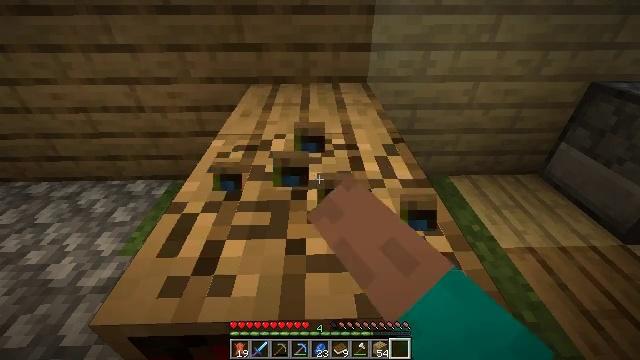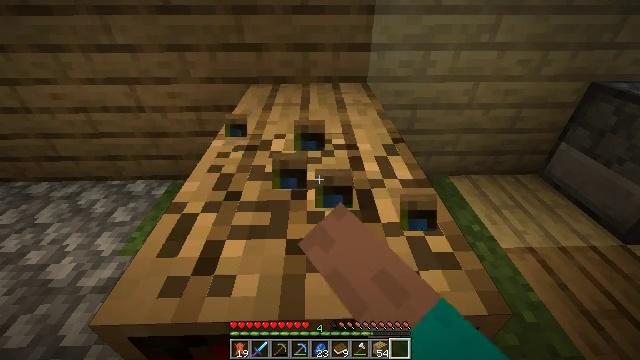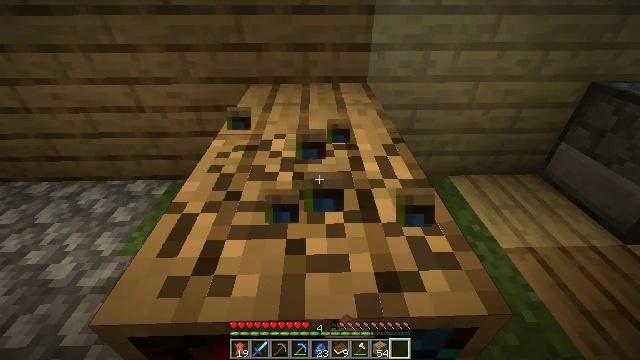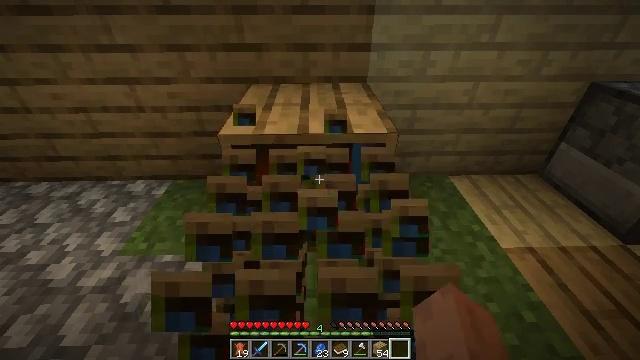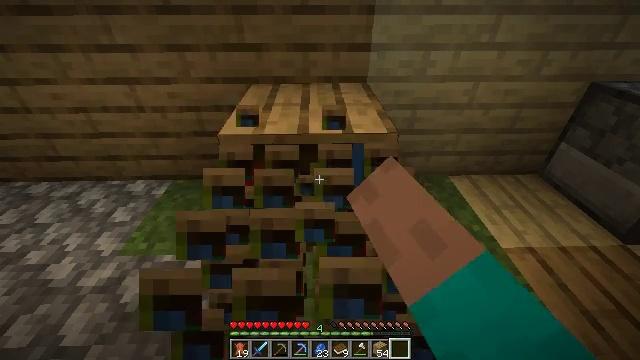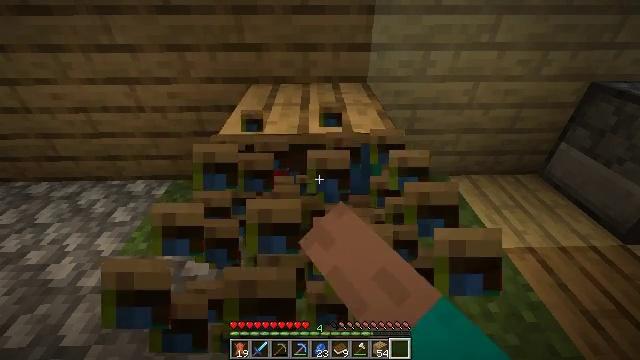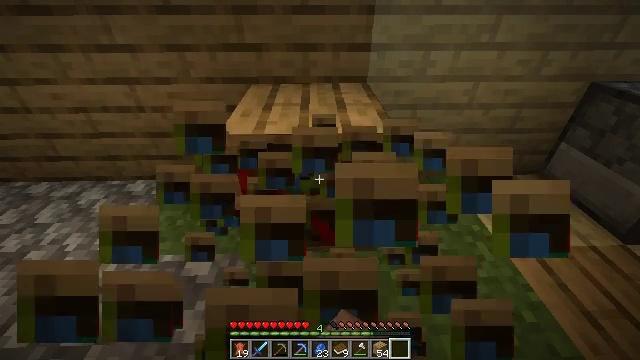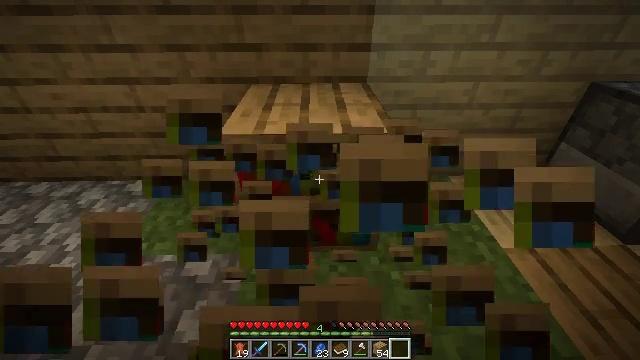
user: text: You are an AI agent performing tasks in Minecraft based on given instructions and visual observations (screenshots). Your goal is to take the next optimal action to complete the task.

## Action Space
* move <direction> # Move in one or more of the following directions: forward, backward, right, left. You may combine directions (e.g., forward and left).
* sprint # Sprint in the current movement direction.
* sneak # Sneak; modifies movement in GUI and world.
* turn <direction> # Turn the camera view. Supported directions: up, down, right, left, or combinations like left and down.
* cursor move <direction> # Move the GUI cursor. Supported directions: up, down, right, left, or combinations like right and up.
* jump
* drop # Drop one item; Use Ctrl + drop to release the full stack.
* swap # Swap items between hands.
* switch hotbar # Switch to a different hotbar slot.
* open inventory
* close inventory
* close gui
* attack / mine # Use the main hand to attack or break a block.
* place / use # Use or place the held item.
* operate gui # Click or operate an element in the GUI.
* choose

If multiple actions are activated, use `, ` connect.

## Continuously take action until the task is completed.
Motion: motion action
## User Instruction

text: Destroy the bookshelf.
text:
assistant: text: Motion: attack / mine
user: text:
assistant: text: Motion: attack / mine
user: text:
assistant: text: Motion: attack / mine
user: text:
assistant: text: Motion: attack / mine
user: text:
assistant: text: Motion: attack / mine
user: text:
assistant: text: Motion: attack / mine
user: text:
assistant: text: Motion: attack / mine
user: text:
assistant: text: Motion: attack / mine